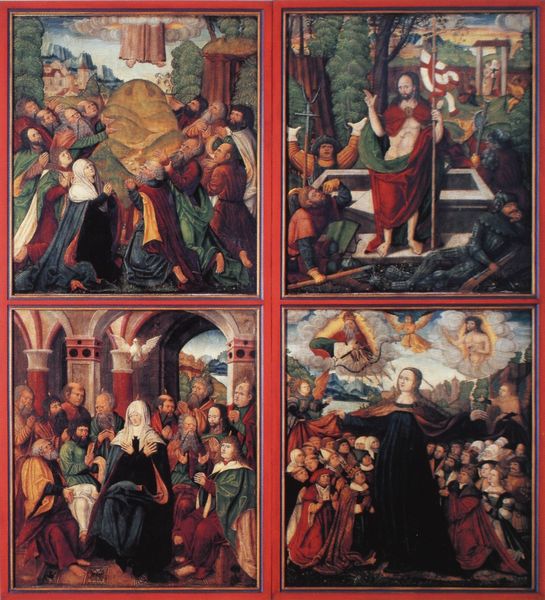
Titel: Flügeltafeln mit Himmelfahrt, Auferstehung , Pfingsten und Schutzmantelmadonna aus der Ursulinenkirche in Bruneck
Institution: Brixen, Diözesanmuseum
Schlagwörter: gemälde, himmel, umhang, menschen, rot, bibel, taube, bild, engel, bilder, fahne, vier, jungfrau, beten, altar, leben, jesus, heilige, maria, anbetung, auferstehung, himmelfahrt, retter, heiliger geist, muttergottes, alatr, empfängnis, mittlealter